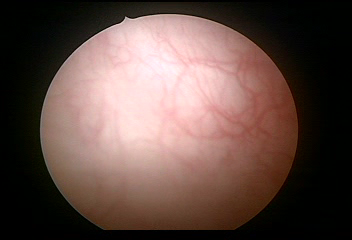
Modality: WLC
Class: Normal mucosa
Bladder cancer association: No